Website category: book
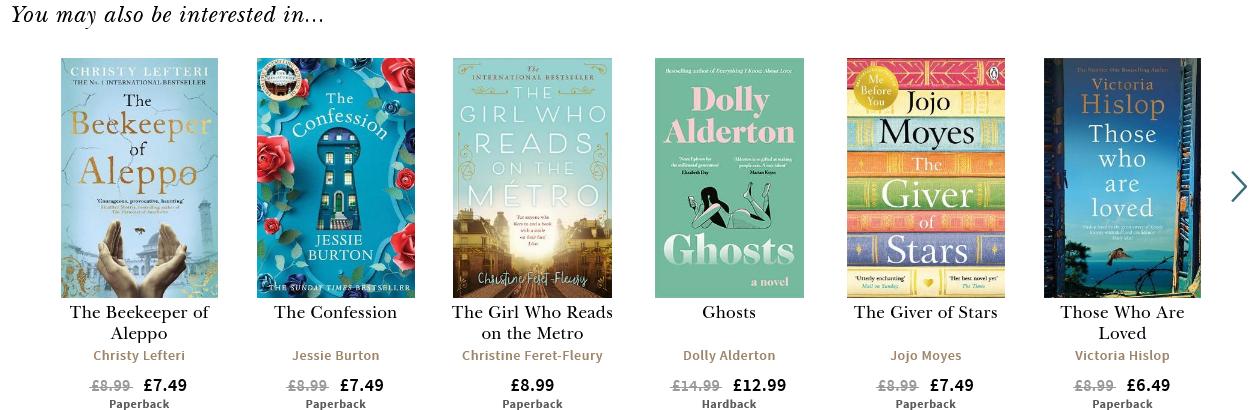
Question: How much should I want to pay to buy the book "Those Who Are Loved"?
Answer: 6.49

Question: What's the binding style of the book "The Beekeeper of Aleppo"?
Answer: Paperback

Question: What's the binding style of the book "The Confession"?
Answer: Paperback

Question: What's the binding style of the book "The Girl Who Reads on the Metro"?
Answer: Paperback

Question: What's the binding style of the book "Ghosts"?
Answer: Hardback

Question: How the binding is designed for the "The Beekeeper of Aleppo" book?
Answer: Paperback

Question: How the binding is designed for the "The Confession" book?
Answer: Paperback

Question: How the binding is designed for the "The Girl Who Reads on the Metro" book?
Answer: Paperback

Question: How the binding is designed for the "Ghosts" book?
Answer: Hardback

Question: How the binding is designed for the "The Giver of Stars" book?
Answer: Paperback

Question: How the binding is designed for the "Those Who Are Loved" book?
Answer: Paperback

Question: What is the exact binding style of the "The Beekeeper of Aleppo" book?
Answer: Paperback

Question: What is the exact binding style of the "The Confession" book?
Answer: Paperback

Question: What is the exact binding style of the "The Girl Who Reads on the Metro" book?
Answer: Paperback

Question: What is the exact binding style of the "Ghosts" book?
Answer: Hardback

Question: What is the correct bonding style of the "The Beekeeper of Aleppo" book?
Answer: Paperback

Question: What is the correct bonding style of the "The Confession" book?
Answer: Paperback

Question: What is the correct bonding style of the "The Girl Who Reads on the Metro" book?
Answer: Paperback

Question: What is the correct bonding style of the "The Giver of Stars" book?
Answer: Paperback

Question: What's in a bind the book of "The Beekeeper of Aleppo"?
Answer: Paperback

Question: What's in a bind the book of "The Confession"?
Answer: Paperback

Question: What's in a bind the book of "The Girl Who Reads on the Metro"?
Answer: Paperback

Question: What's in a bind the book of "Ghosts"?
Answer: Hardback

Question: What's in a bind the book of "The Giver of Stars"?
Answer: Paperback

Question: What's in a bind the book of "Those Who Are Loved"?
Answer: Paperback

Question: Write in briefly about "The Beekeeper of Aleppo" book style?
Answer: Paperback

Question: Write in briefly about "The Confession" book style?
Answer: Paperback

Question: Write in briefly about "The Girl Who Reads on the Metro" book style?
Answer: Paperback

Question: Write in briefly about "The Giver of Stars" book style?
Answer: Paperback

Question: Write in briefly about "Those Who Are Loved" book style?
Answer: Paperback

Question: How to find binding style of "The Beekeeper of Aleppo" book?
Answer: Paperback

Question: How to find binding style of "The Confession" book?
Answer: Paperback

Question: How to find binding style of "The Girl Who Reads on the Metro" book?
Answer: Paperback

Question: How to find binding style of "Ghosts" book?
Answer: Hardback

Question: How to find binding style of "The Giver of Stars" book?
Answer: Paperback

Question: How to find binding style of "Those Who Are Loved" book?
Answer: Paperback